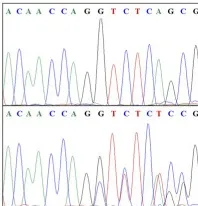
Clinical data of the family with HSP. (J) Agarose gel electrophoresis showed the PCR amplification of the WASHC5 cDNA of the region from exon 6 to exon 7. The upper band corresponds to the mutant transcript. Lane 1: DNA size markers; lane 2: healthy family member (II-1) without the variant; and lane 3: the proband with the heterozygous c.712-2A>G variant.
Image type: chart (chart)